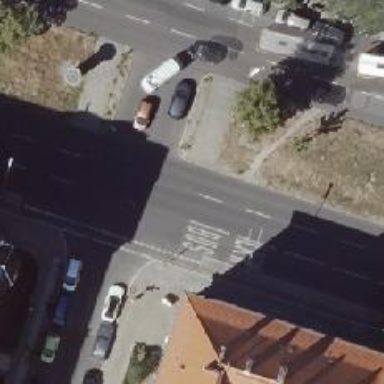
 featuring cycle track on the right and parking lane on the right side."